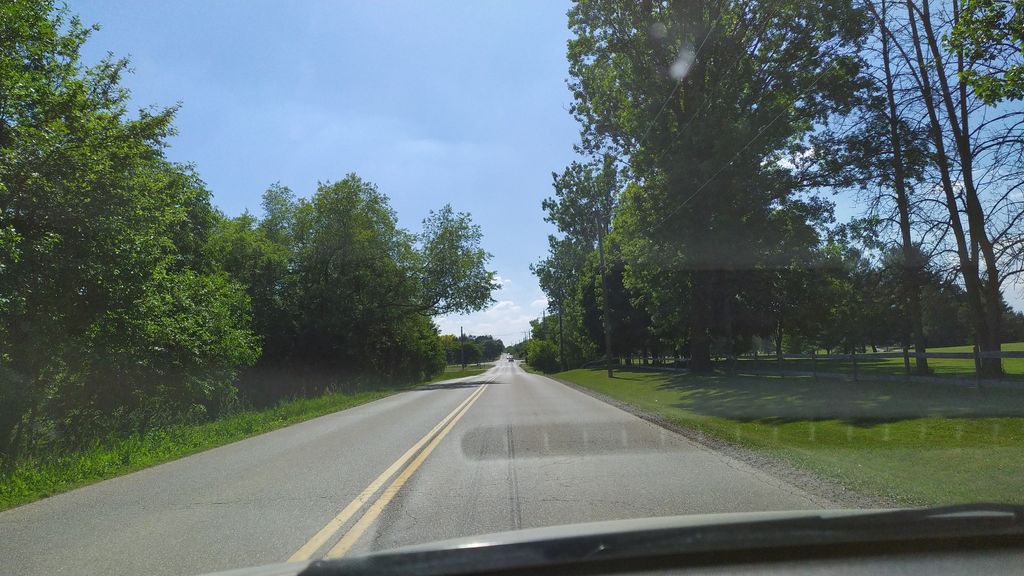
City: kitchener-waterloo